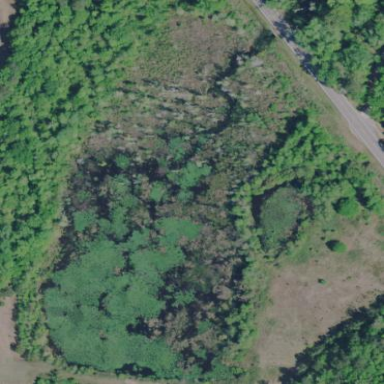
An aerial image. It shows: Fen wetland area.